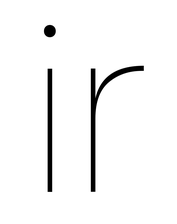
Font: Poppins-Thin